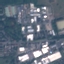
Label: Industrial